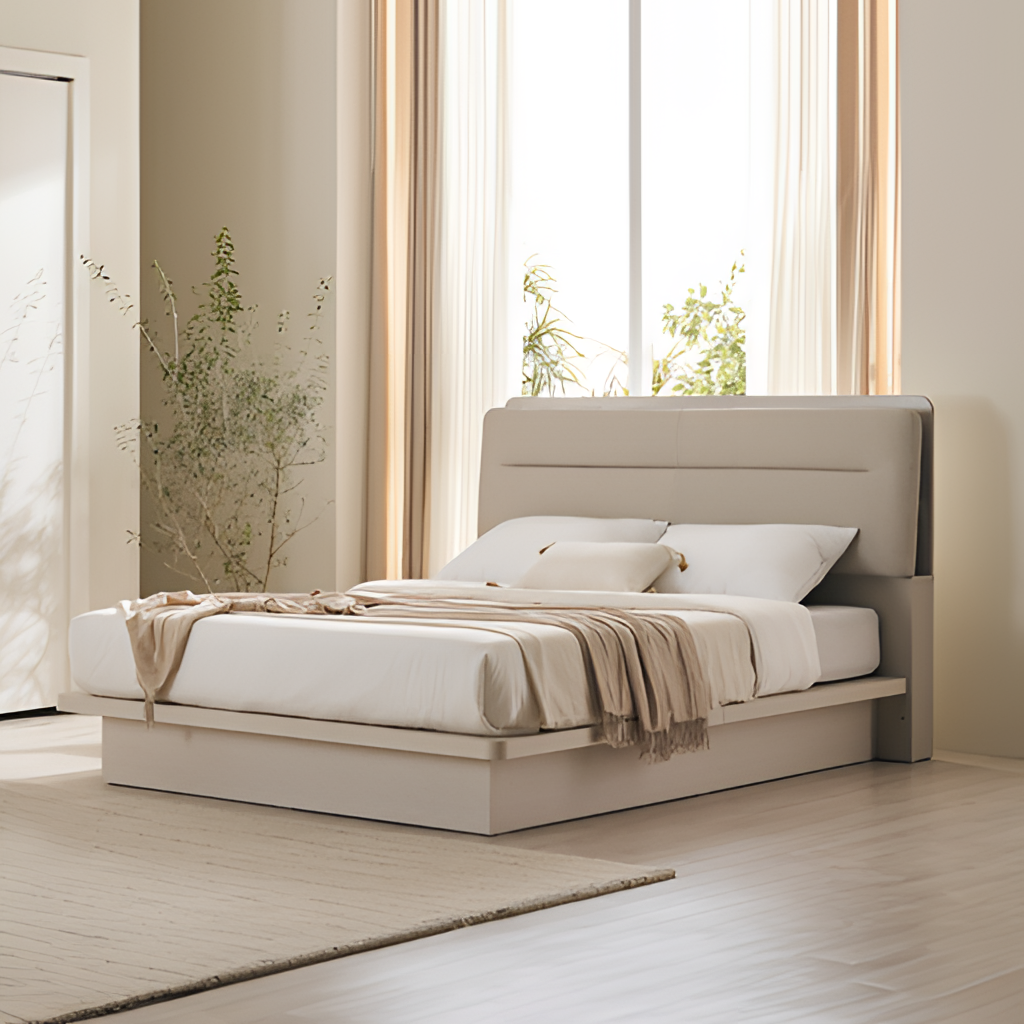
fabric bed, bedroom, cream wood flooring, with plank pattern, paint wallpaper, with solid pattern, contemporary